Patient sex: M
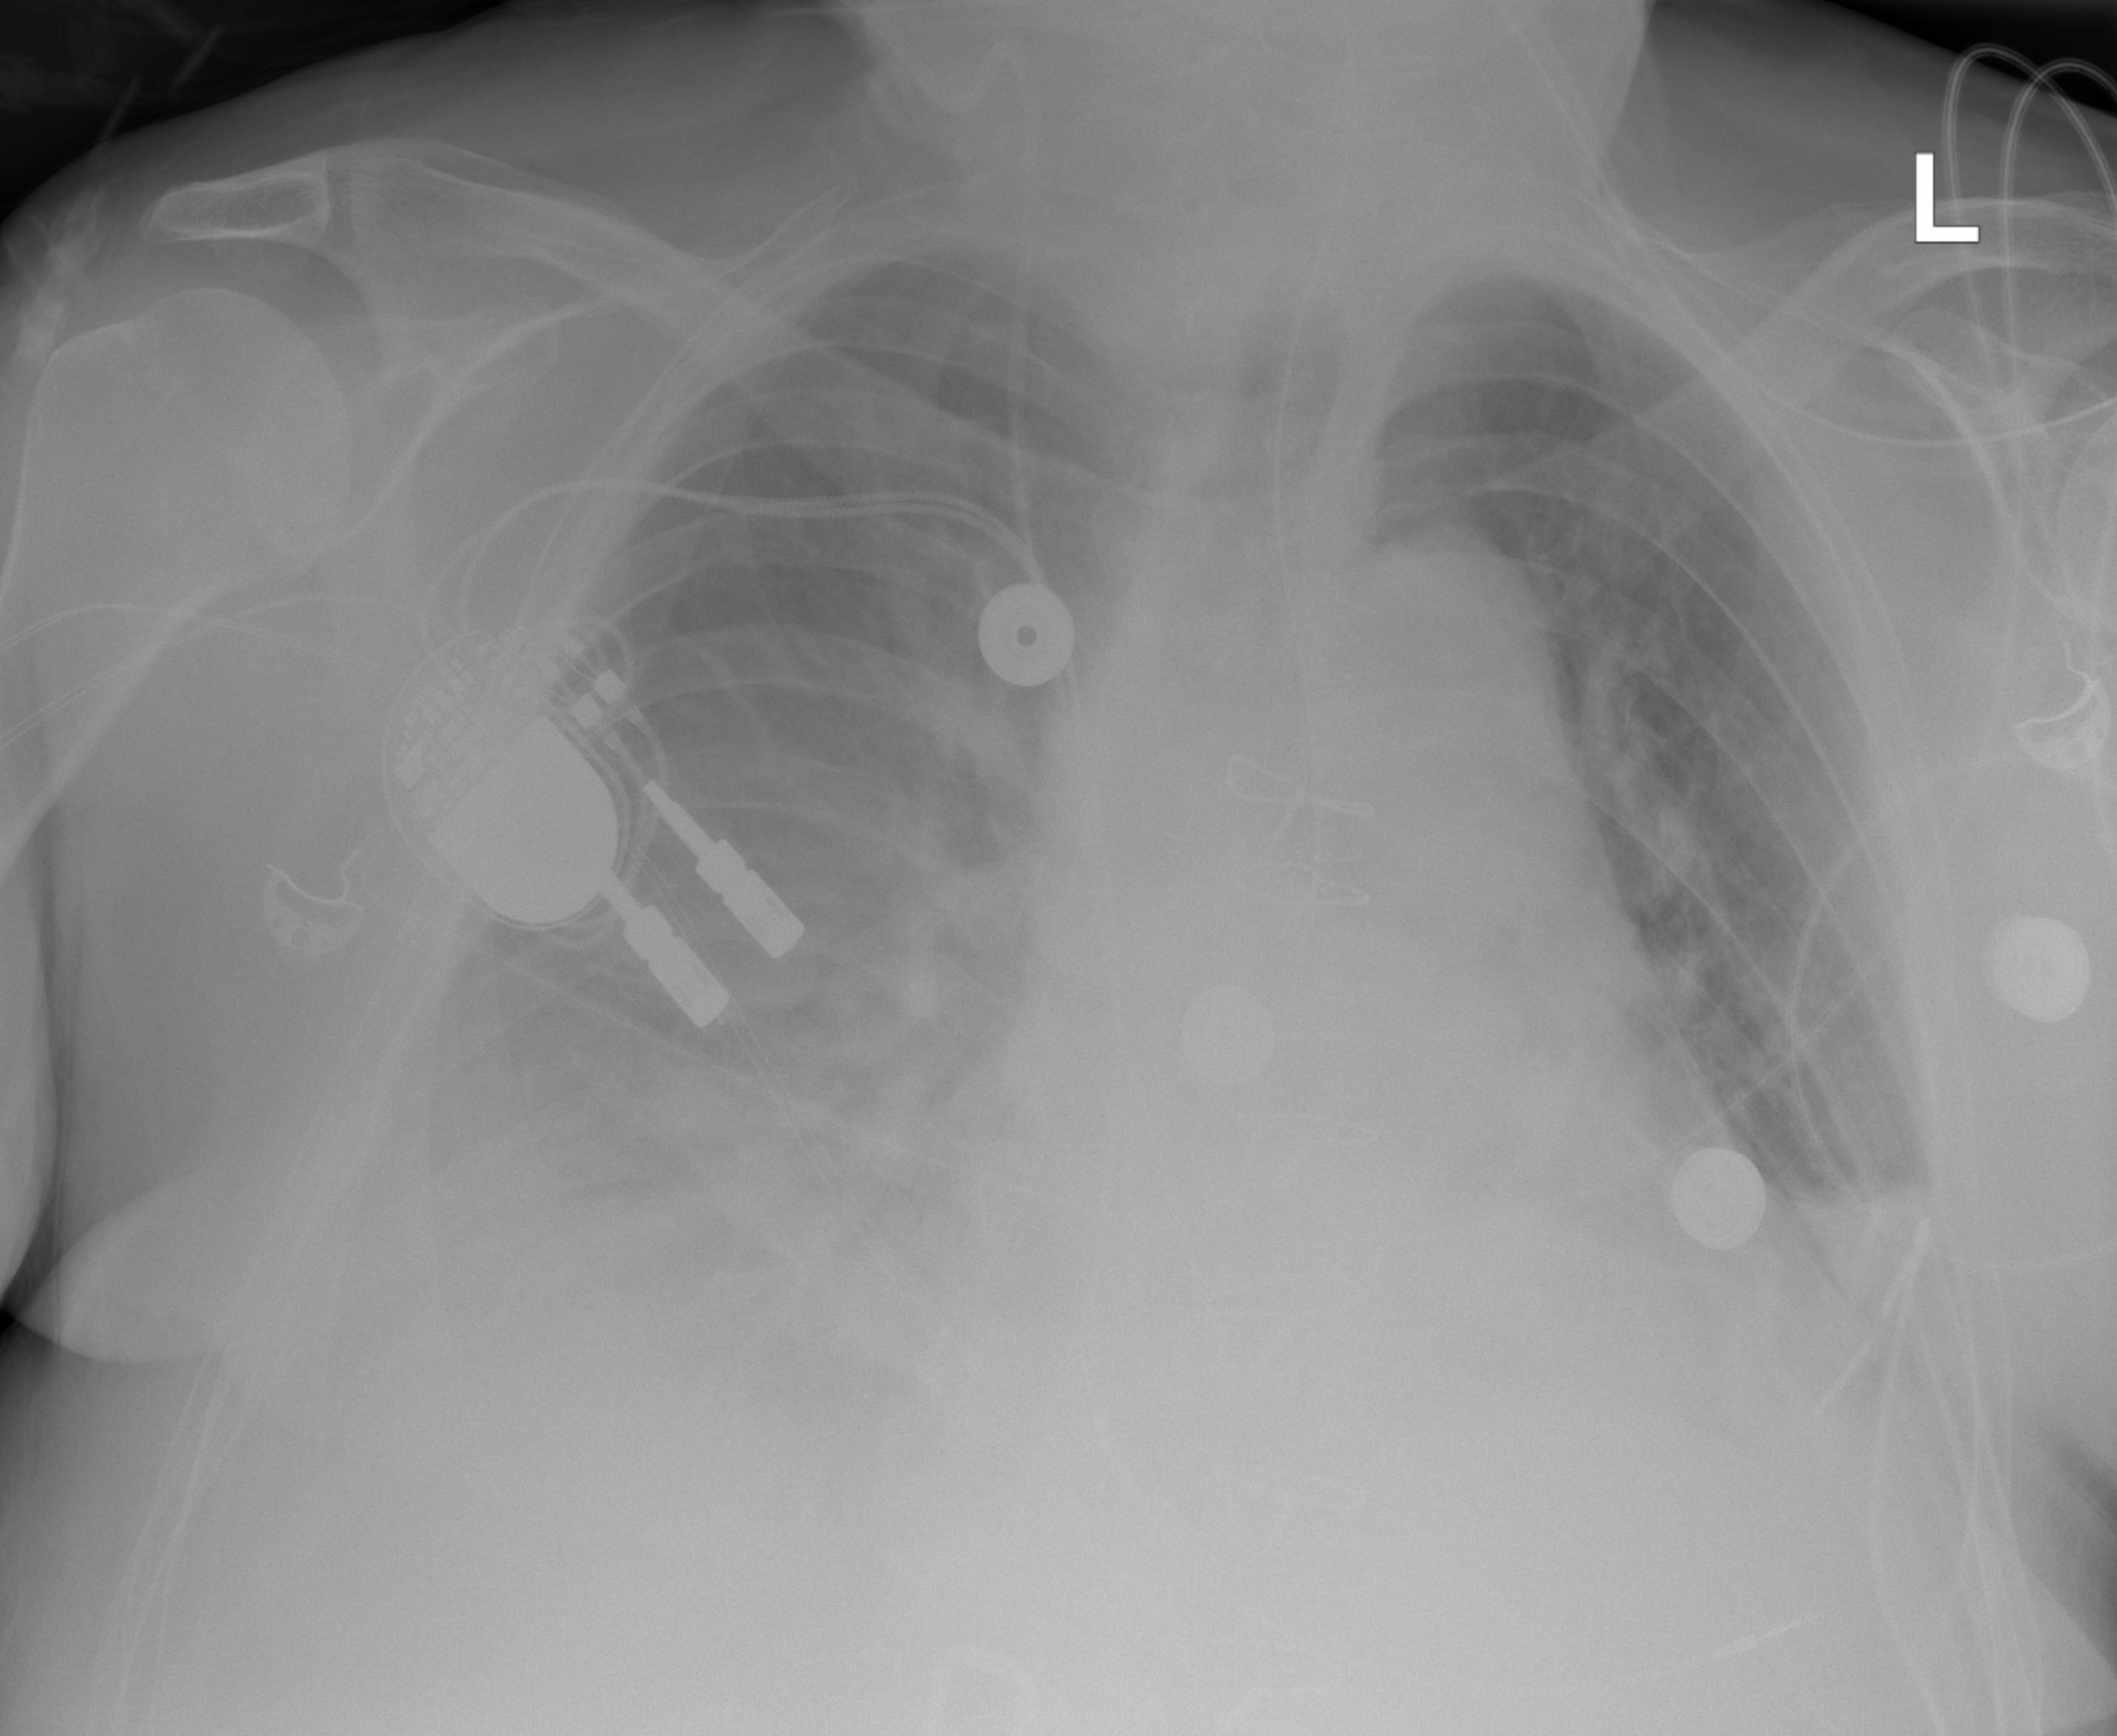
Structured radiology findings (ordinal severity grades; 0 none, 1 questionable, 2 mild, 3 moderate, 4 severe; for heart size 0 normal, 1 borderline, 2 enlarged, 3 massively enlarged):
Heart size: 2
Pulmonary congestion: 3
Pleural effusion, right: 3
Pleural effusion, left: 2
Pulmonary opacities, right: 2
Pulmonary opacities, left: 2
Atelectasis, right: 3
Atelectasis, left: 2